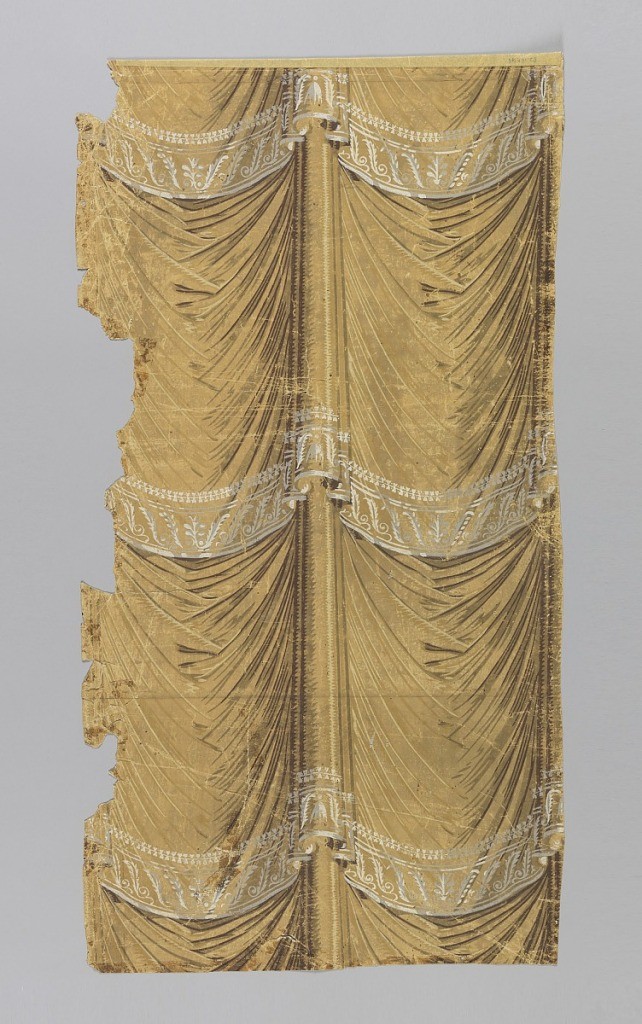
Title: Josephine
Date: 1800–1810
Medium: Block printed on handmade paper
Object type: Sidewall
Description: Drapery design. Elegant drapery folds with band of applied white ornament every 40 cm., central gather. Printed in brown, shades of tan, white and gray on tan ground.